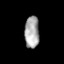
Tissue: prostate
Cell type: T cells
Senescence score: 0.7179
Nuclear area (px): 458
Mean DAPI intensity: 166.517